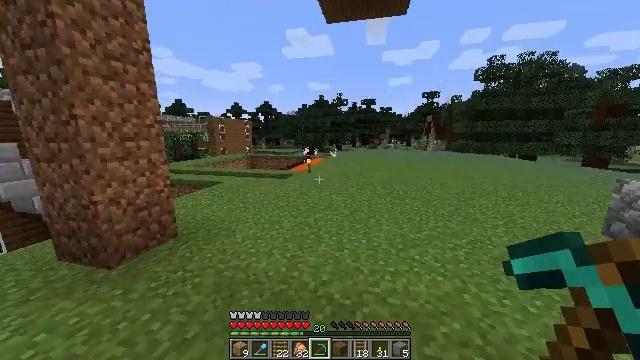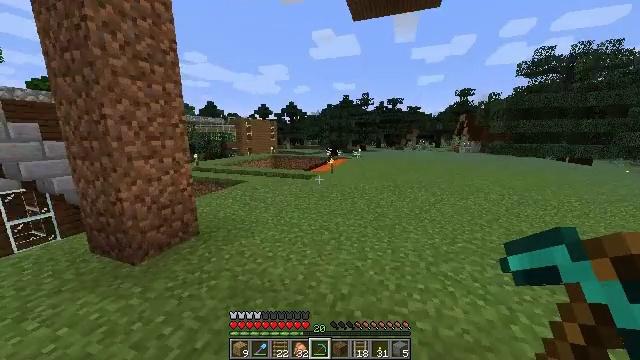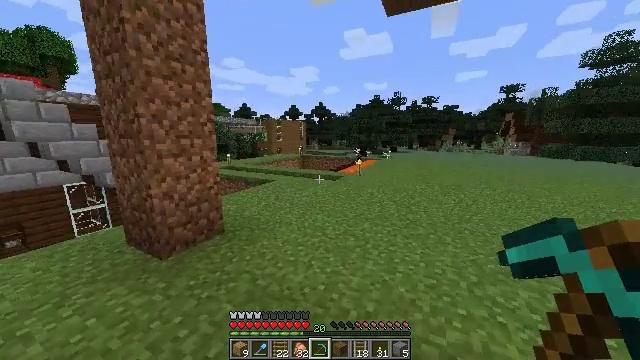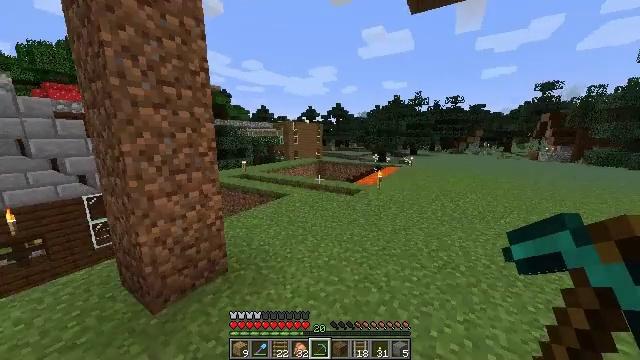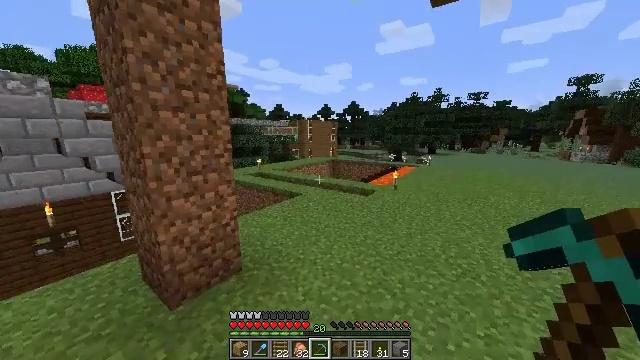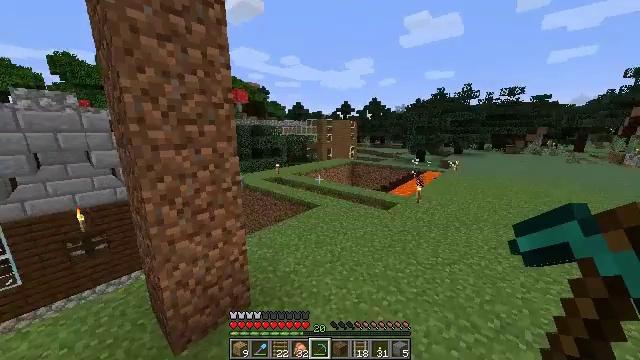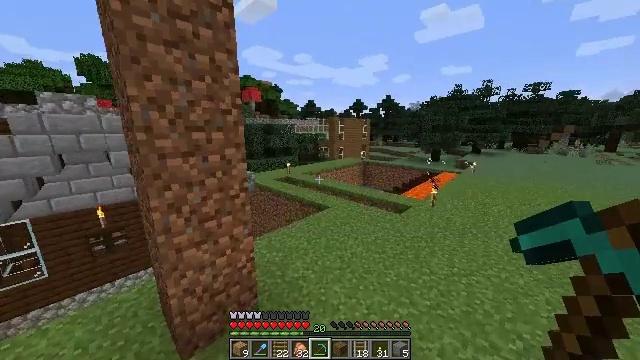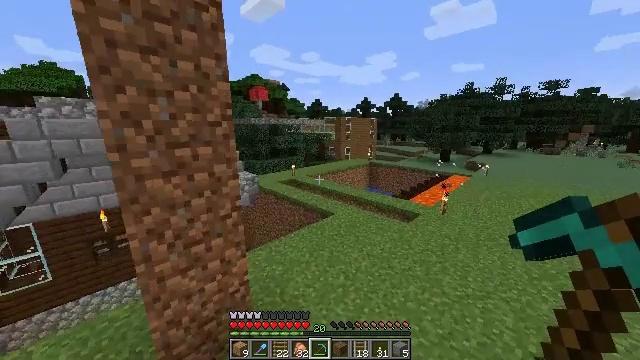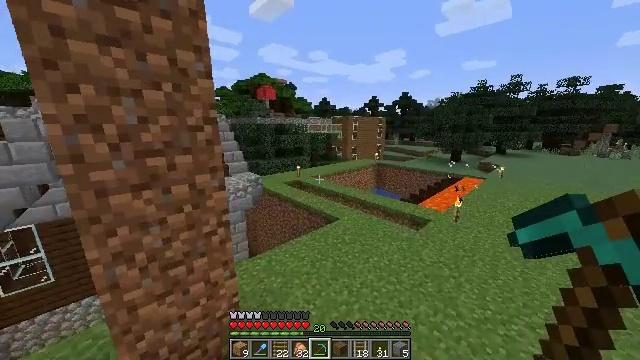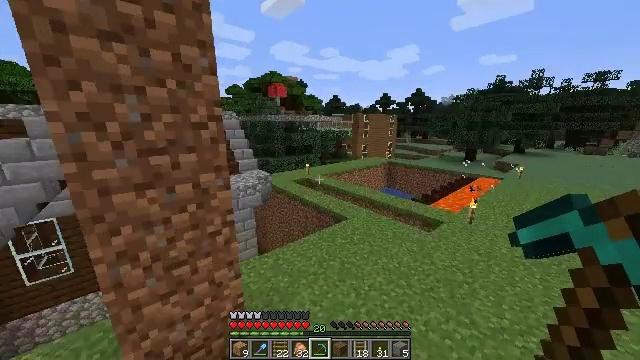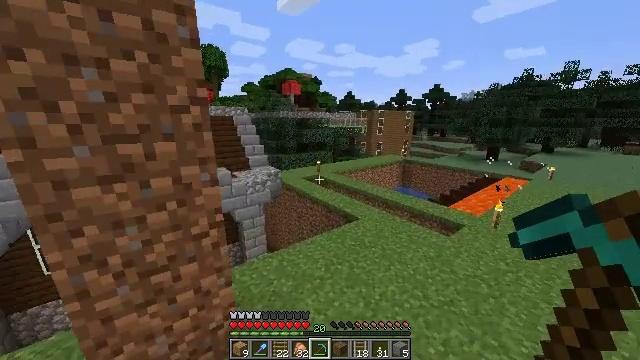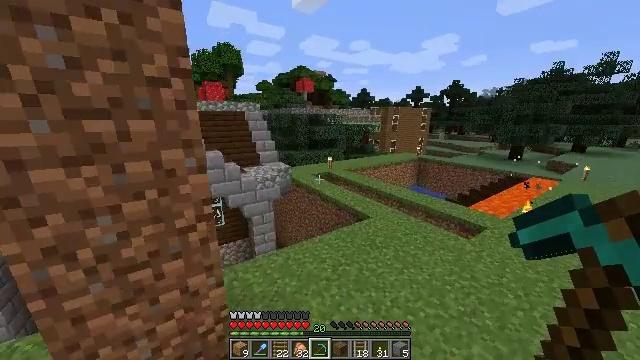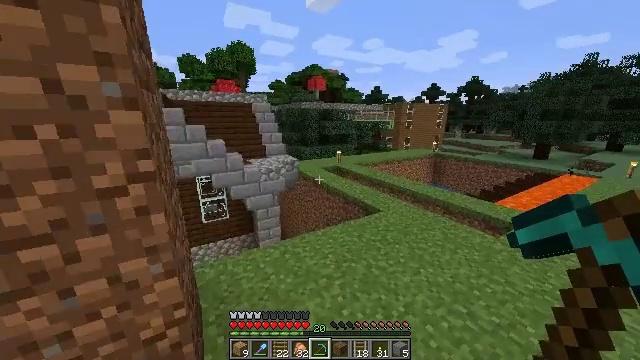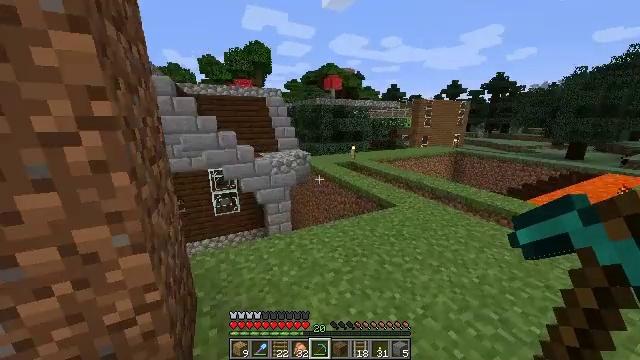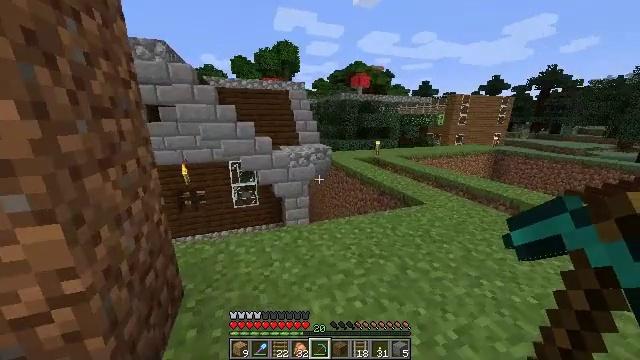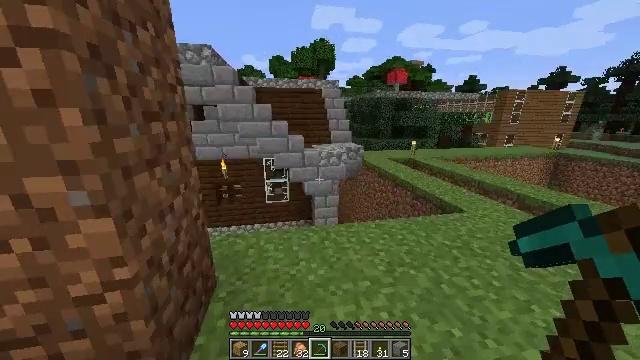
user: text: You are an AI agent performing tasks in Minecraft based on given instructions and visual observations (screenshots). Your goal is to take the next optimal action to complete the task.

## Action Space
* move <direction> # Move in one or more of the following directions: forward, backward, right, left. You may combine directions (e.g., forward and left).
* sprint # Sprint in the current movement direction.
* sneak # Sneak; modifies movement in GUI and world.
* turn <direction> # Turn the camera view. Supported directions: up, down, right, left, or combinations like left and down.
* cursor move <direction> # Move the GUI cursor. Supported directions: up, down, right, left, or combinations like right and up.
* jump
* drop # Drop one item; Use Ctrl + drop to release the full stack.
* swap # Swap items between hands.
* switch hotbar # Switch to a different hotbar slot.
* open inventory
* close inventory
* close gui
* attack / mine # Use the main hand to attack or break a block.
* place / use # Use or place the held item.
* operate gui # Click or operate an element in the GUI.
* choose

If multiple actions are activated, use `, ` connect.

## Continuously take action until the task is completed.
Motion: motion action
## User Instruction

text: Smelt clay in the furnace to get a brick.
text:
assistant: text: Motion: move forward, turn left
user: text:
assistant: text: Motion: move forward, turn left
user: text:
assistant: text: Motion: move forward, turn left, jump
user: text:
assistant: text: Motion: move forward, turn left, jump
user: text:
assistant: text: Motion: move forward, turn left and down, jump
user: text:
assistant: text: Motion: move forward, turn left, jump
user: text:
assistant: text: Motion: move forward, turn left, jump
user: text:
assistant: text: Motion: move forward, turn left, jump
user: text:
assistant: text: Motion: move forward, turn left, jump
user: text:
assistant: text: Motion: move forward, turn left, jump
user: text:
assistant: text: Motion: move forward, turn left, jump
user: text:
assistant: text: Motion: move forward, turn left, jump
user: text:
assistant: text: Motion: move forward, turn left, jump
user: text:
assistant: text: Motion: move forward, turn left, jump
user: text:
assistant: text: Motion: move forward, turn left, jump
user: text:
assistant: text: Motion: move forward, turn left and down, jump
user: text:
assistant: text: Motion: move forward, turn left and down
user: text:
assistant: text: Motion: move forward, turn left and down
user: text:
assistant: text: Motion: move forward, turn left and down
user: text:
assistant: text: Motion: move forward, turn left and down
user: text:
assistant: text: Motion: move forward, turn left
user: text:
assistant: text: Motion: move forward, turn left
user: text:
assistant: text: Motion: move forward, turn left
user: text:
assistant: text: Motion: move forward, turn left
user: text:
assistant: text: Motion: move forward, turn left and up
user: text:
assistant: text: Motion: move forward, turn left and up
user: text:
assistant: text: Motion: move forward, turn left and up
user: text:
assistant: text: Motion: turn left and up
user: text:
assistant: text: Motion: turn left and up
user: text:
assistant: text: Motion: turn left and up